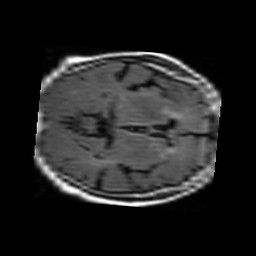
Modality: FLAIR
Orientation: axial
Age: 82
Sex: female
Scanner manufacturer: philips
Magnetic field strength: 1.5 T
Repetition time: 6 s
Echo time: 0.12 s